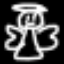
Label: angel